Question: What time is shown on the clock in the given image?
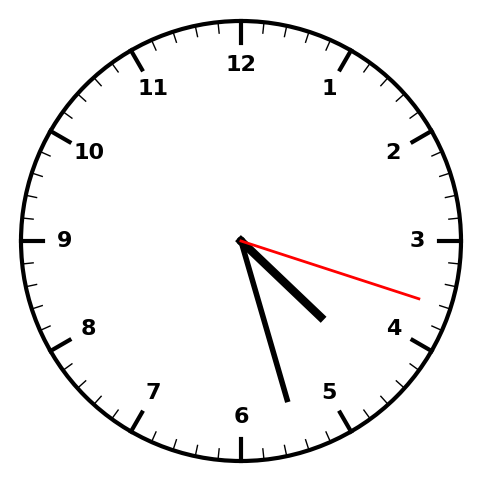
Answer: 04:27:18